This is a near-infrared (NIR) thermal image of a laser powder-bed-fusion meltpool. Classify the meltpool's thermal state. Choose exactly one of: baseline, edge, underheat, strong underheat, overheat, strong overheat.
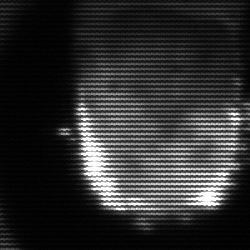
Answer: baseline